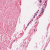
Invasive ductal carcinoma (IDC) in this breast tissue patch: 0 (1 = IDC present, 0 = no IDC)